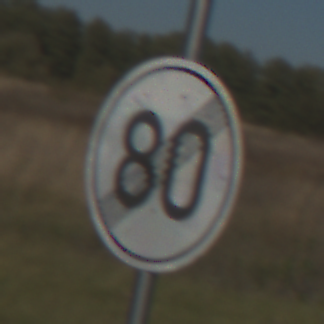
Verkehrszeichen: EndeGeschwindigkeit80
Umgebung: Outdoor, Nature
Tageszeit: MorningAfternoon
Wetter: Clear
Licht: Natural
Jahreszeit: Autumn
Kontrast: HighContrast